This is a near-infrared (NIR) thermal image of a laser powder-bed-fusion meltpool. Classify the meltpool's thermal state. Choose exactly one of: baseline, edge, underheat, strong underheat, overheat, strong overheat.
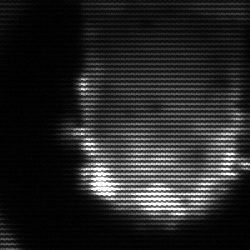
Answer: baseline